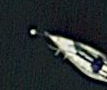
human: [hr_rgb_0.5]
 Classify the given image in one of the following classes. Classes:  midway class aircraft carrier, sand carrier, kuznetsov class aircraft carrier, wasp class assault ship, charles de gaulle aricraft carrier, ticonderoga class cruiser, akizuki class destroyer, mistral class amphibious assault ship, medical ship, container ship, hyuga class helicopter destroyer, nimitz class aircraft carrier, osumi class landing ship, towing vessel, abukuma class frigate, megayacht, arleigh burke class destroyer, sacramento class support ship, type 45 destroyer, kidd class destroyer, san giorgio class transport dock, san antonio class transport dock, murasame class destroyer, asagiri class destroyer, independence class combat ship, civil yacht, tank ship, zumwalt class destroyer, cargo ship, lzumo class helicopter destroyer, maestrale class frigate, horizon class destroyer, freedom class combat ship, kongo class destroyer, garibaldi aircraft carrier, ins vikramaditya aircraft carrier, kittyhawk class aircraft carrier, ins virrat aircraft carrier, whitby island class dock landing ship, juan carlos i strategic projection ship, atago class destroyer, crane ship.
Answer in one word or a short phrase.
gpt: Civil yacht